Current action and preconditions to check: trajectory_clear

Your task: For each precondition in the list above, predict whether it will hold at this action.

Consider the current scene as observed from the mobile robot's camera, and analyze the predicted future states of all dynamic agents (e.g., people, animals, vehicles, or any moving entities) within the NEXT SECOND.

IMPORTANT: Only answer "very likely" if you are absolutely certain—based on strong, clear evidence—that a dynamic agent will violate the precondition in the predicted future state. Do NOT answer "very likely" for unlikely, ambiguous, or low-probability risks.

Ask yourself for each precondition: Is there a high probability, with clear and convincing evidence, that the predicted future states of any dynamic agent will interfere with the predicted future state of the currently executing action within the NEXT SECOND, causing that precondition to fail?

Assess the risk level based on these predictions. Use "likely" or "very likely" if motions create a clear risk of interference.

Use "neutral" or "improbable" if agents are nearby but their predicted paths are clearly diverging or non-conflicting.

Failure Risk Categories: "very improbable", "improbable", "neutral", "likely", "very likely"

Answer Format: Output ONLY the probability_of_failure value from these categories: "very improbable", "improbable", "neutral", "likely", "very likely"

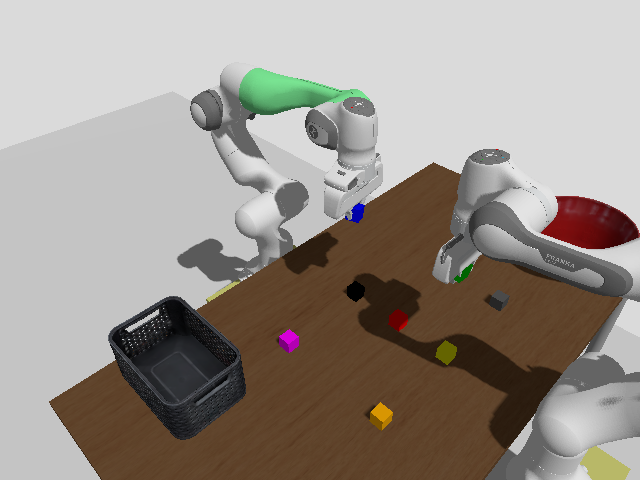

Answer: improbable